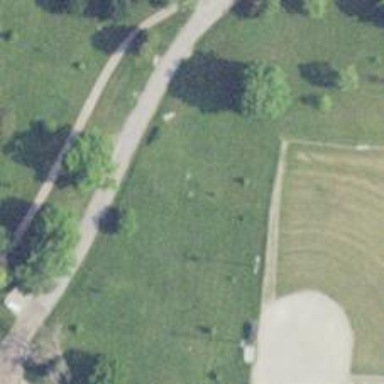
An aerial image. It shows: Disc golf course.